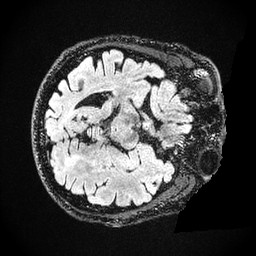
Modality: FLAIR
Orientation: axial
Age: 42
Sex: male
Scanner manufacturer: ge
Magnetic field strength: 3 T
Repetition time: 4.802 s
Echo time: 0.117 s